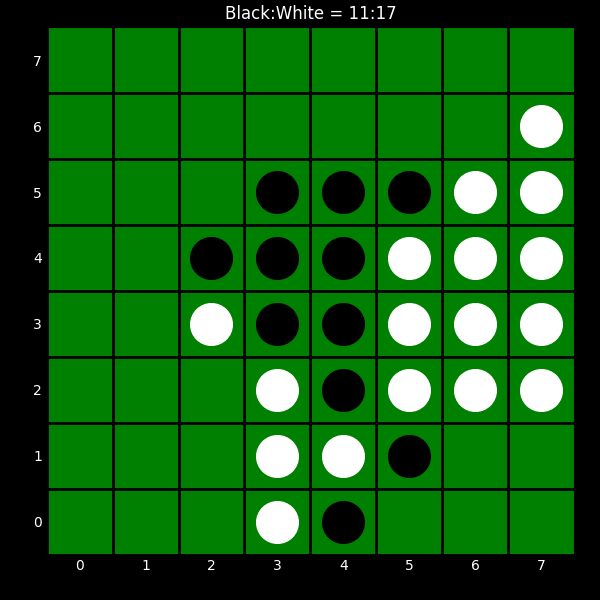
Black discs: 11
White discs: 17